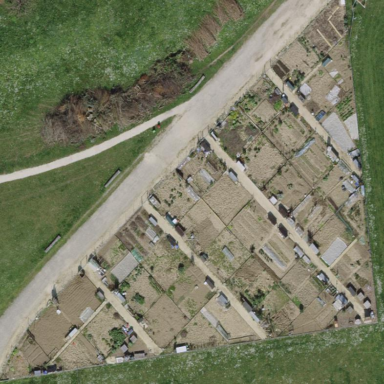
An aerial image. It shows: Area designated for allotments.